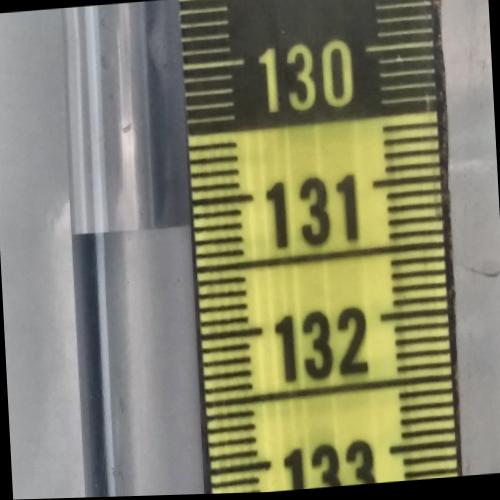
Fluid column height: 131.2 cm